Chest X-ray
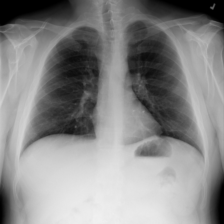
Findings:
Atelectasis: negative
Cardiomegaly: negative
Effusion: negative
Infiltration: negative
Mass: negative
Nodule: negative
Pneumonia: negative
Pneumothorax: negative
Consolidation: negative
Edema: negative
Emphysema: negative
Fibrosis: negative
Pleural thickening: negative
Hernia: negative